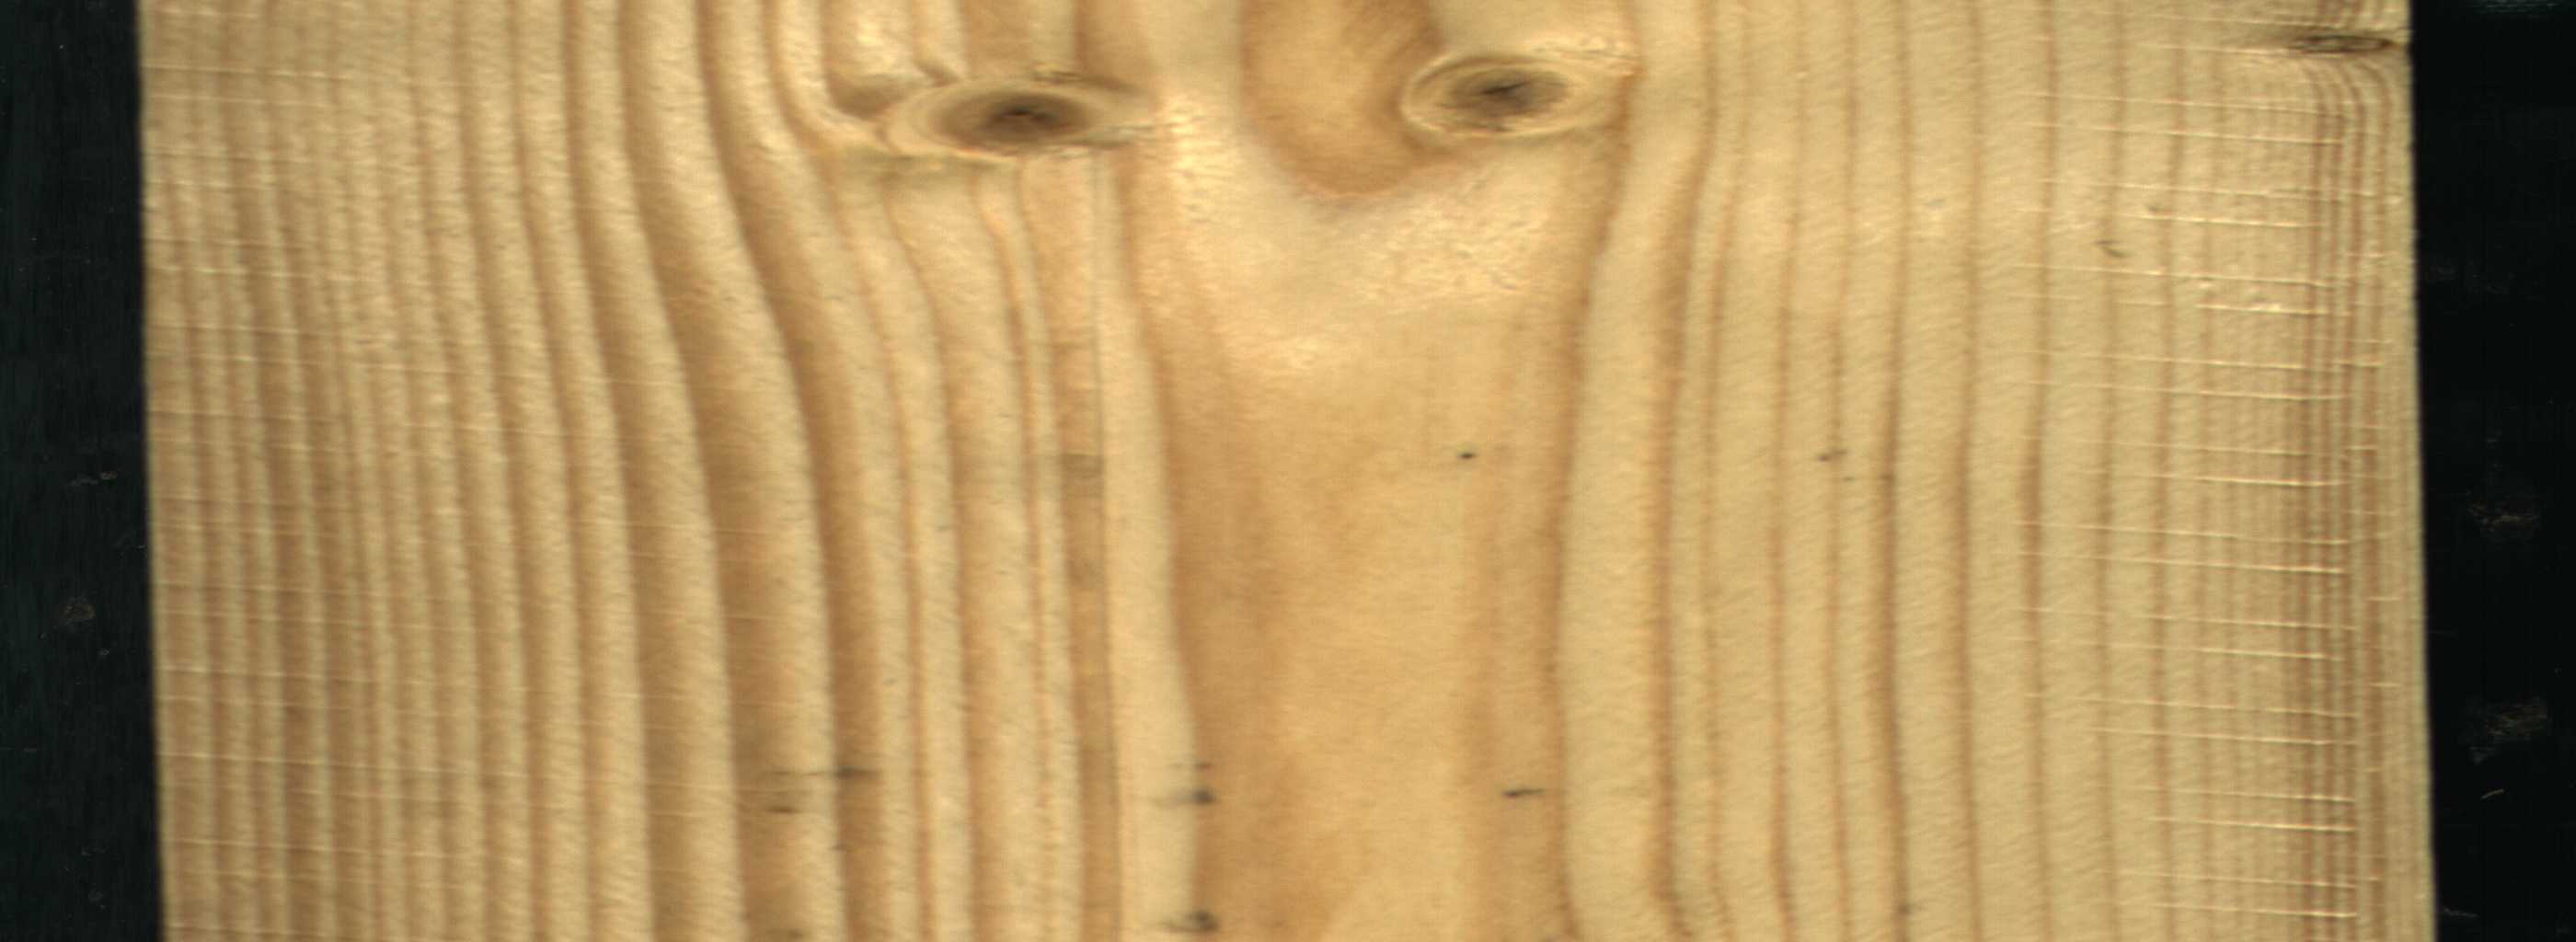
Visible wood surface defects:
Live_Knot
Live_Knot
Live_Knot